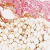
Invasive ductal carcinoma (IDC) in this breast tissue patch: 0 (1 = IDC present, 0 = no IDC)